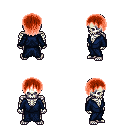
a pixel art fantasy rpg character, male body template, skeleton, blue robe, white pants, red plain hairstyle, four views (front, back, left, right), 2x2 character sprite sheet, small pixel art, hard edges, no anti-aliasing